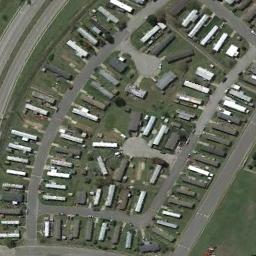
Label: residential